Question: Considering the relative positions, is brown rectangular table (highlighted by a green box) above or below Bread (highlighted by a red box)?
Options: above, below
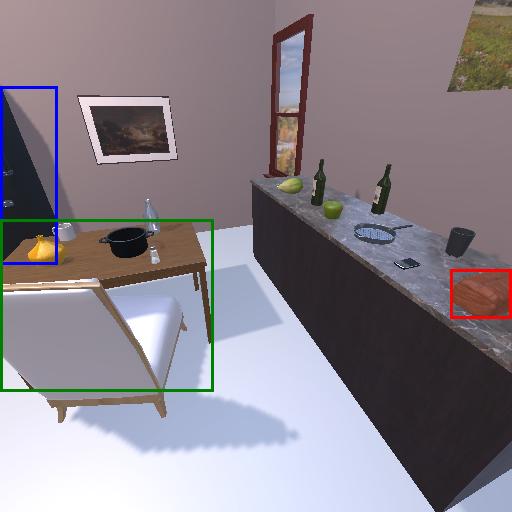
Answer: above